Question: I guess my linux (Ubuntu) box is crash. It printed out:
'''
[4<PHONE>] Call Trace:
[4<PHONE>] [<fffffffff81073655>] ? wq_worker_sleeping
[4<PHONE>] ...
....
[4<PHONE>] CR2: ffffffff8
'''
My question is: is [4<PHONE>] the time when the crash happened? What time is that? It is not the Epoch Unix time (currently <PHONE>). If it is "second", then that is 117 hours, not actually mean anything.
--add picture

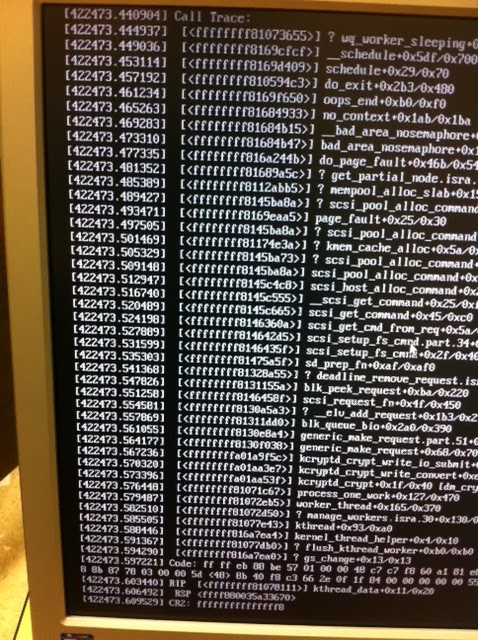
Answer: Means:
'''
4<PHONE>
| +----------- micro sec portion
+------------------ seconds since boot
'''
The timing information is called 'printk() times'. Check <URL> for further reference.
Btw, nice image :)